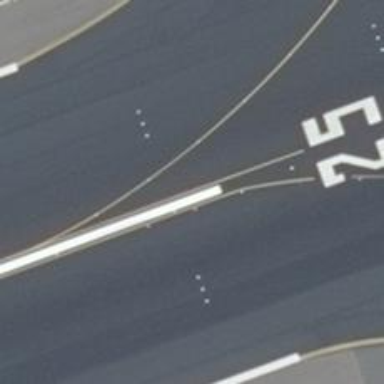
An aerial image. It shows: Runway surface made of asphalt at airport.